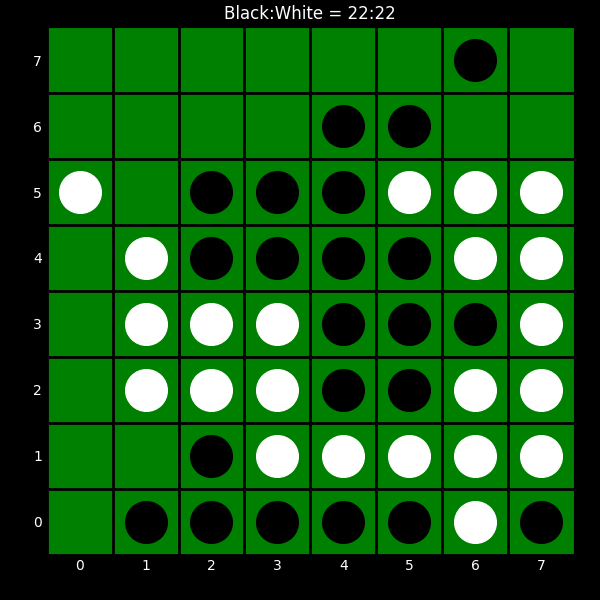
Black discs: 22
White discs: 22